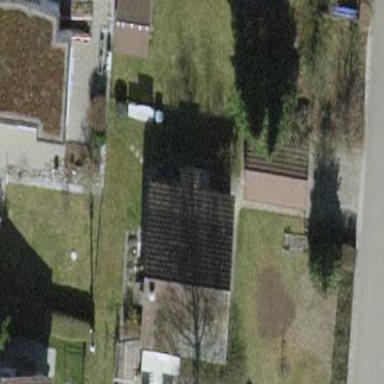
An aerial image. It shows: Detached building.